Question: I'm having this error while trying to run a test in Eggplant Performance.
Any ideas?

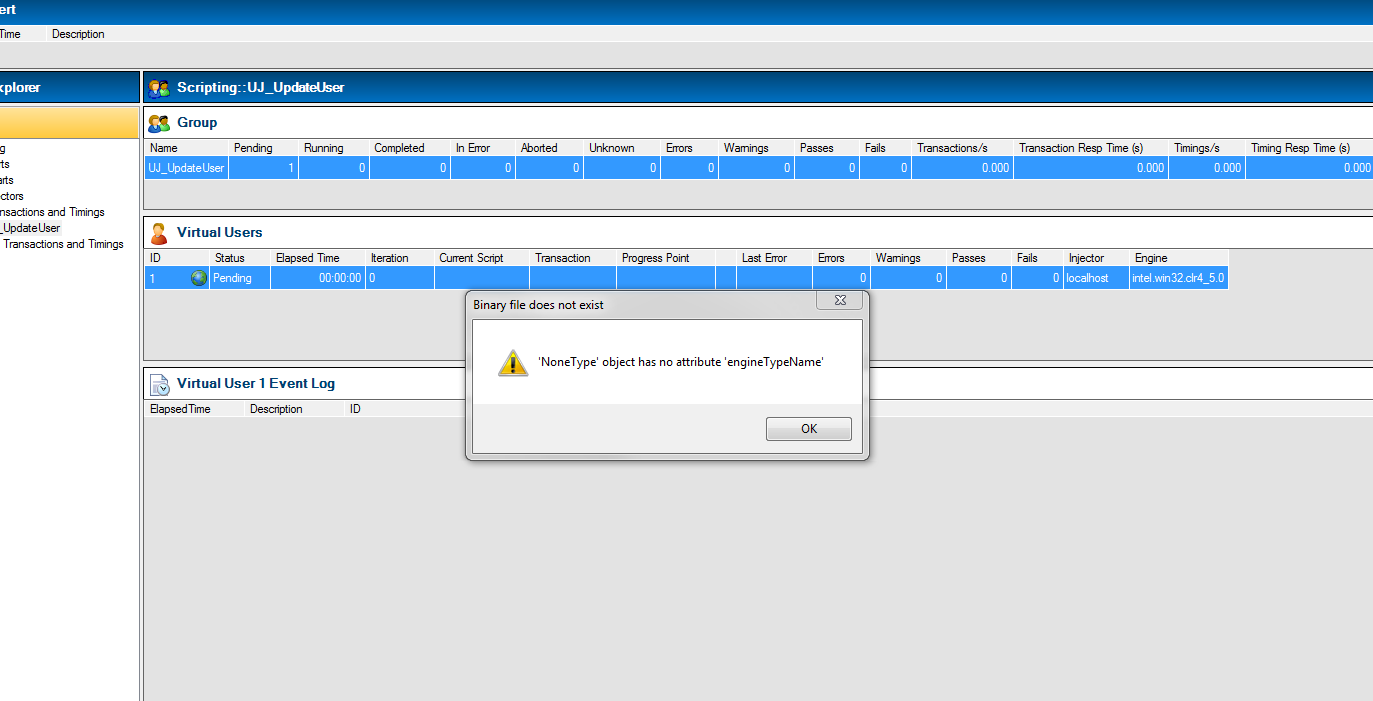
Answer: The file
> \myWorkspace\projects\myProject\scripts.csv
had a wrong VirtualUser class name and workspace.